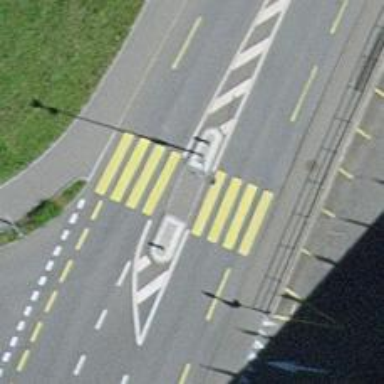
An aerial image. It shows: Marked pedestrian crossing with zebra designation and central island.